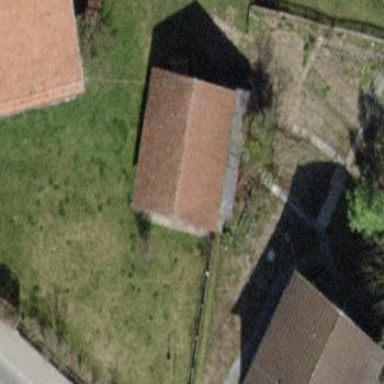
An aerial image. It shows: Shed building.